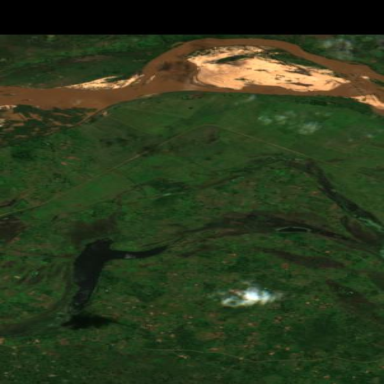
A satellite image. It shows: Vast grassland of pampas.